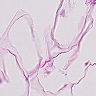
Metastatic tissue present: no